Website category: sports
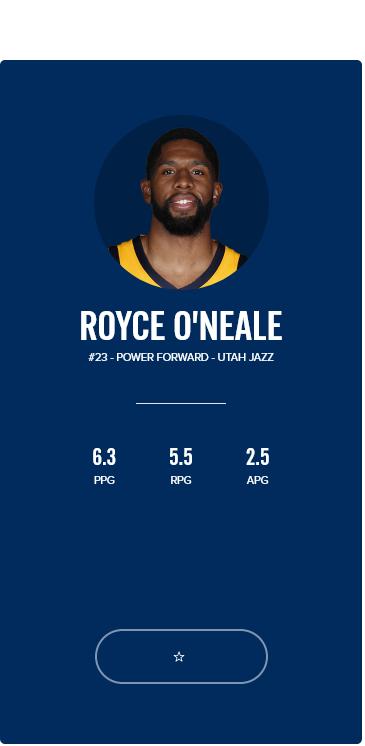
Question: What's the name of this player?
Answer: ROYCE O'NEALE

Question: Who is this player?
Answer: ROYCE O'NEALE

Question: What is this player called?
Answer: ROYCE O'NEALE

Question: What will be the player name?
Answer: ROYCE O'NEALE

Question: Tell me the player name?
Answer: ROYCE O'NEALE

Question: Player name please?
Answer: ROYCE O'NEALE

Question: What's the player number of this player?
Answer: #23

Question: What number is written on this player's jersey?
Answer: #23

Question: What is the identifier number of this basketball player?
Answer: #23

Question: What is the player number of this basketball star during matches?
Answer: #23

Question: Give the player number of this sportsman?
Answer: #23

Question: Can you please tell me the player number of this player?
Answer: #23

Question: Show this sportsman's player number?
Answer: #23

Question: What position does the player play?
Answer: POWER FORWARD

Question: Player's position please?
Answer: POWER FORWARD

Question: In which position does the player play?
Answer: POWER FORWARD

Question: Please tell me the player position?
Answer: POWER FORWARD

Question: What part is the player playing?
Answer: POWER FORWARD

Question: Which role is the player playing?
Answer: POWER FORWARD

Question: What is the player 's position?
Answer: POWER FORWARD

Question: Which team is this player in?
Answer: UTAH JAZZ

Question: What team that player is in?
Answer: UTAH JAZZ

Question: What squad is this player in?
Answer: UTAH JAZZ

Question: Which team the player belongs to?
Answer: UTAH JAZZ

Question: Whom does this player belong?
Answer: UTAH JAZZ

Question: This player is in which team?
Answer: UTAH JAZZ

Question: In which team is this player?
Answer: UTAH JAZZ

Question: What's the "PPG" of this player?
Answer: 6.3

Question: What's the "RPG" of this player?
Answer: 5.5

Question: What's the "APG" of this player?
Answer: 2.5

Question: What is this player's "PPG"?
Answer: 6.3

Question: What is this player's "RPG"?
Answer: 5.5

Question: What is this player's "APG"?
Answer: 2.5

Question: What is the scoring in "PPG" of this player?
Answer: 6.3

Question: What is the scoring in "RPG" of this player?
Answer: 5.5

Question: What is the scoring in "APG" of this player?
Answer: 2.5

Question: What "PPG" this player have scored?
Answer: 6.3

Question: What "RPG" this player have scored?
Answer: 5.5

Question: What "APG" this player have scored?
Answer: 2.5

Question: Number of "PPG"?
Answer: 6.3

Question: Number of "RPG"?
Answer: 5.5

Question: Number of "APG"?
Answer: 2.5

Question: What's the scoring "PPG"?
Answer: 6.3

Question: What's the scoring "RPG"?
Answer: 5.5

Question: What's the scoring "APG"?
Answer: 2.5